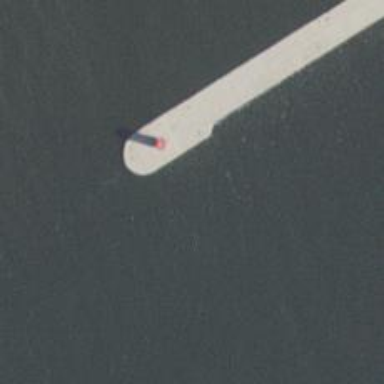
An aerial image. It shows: Lighthouse.